Question: I'm trying the new iOS language, but I'm getting issue. I will parse a JSON like the following:
'''
{
"coord":{
"lon":-0.13,
"lat":51.51
},
"sys":{
"message":0.1947,
"country":"GB",
"sunrise":<PHONE>,
"sunset":<PHONE>
},
"weather":[
{
"id":501,
"main":"Rain",
"description":"moderate rain",
"icon":"10d"
}
],
"base":"cmc stations",
"main":{
"temp":291.87,
"pressure":1018,
"humidity":87,
"temp_min":287.15,
"temp_max":295.45
},
"wind":{
"speed":3.1,
"deg":350,
"var_beg":320,
"var_end":30
},
"rain":{
"3h":0.5
},
"clouds":{
"all":75
},
"dt":<PHONE>,
"id":<PHONE>,
"name":"London",
"cod":200
}
'''
I got the JSON from a weather forecast service, until now I made the following method:
'''
func getWeatherFinished(json:NSDictionary) {
if (json != nil) {
var weather: NSArray = json.objectForKey("weather") as NSArray
var weatherDict: NSDictionary = weather.objectAtIndex(0) as NSDictionary
var weatherConditions: NSString = weatherDict.objectForKey("description") as NSString
var mainDict: NSDictionary = json.objectForKey("main") as NSDictionary
var temp: NSString = mainDict.objectForKey("temp") as NSString
var humidity: NSString = mainDict.objectForKey("humidity") as NSString
var minTemp: NSString = mainDict.objectForKey("temp_min") as NSString
var maxTemp: NSString = mainDict.objectForKey("temp_max") as NSString
var windDict: NSDictionary = json.objectForKey("wind") as NSDictionary
var speed: NSString = windDict.objectForKey("speed") as NSString
var deg: NSString = windDict.objectForKey("deg") as NSString
}
}
'''
But when I run the app it crash and I don't know why. What's wrong in my code? Why it's crashing?
ERROR SCREENSHOT:

When I get the JSON I wrote this code:
'''
func connectionDidFinishLoading(connection: NSURLConnection!) {
var json: AnyObject! = NSJSONSerialization.JSONObjectWithData(receiveData, options: NSJSONReadingOptions(1), error: nil)
if let jsonDict = json as? NSDictionary {
getWeatherFinished(json as NSDictionary)
}
}
'''
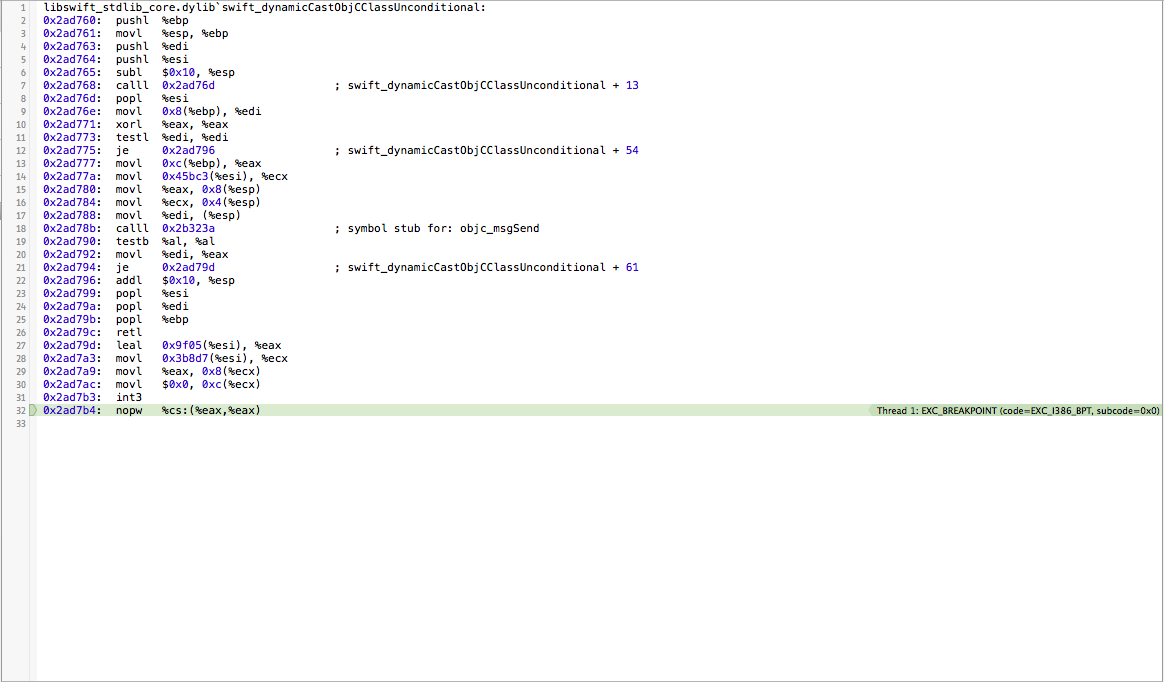
Answer: Try checking to make sure your JSON is non-nil and can be a dictionary:
'''
func connectionDidFinishLoading(connection: NSURLConnection!) {
var json: AnyObject! = NSJSONSerialization.JSONObjectWithData(receiveData, options: NSJSONReadingOptions(1), error: nil)
if let jsonDict = json as? NSDictionary{
getWeatherFinished(json)
}
}
'''
This line is crashing because it the object with the key 'temp' is not an NSString.
'''
var temp: NSString = mainDict.objectForKey("temp") as NSString
'''
From your json it looks like it is a number, so you could try this instead:
'''
var tempNum: NSNumber = mainDict.objectForKey("temp") as NSNumber
var temp: NSString = tempNum.stringValue()
'''